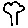
Label: tree